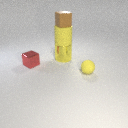
large yellow metal cylinder behind small red metal cube